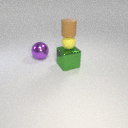
small yellow rubber sphere below small brown rubber cylinder